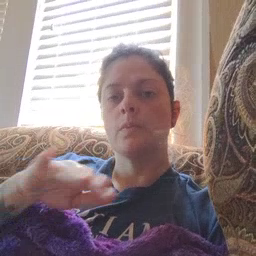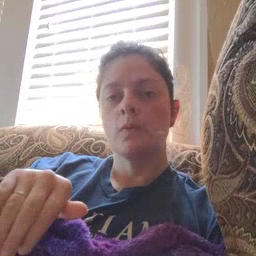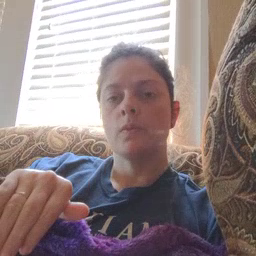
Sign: pool